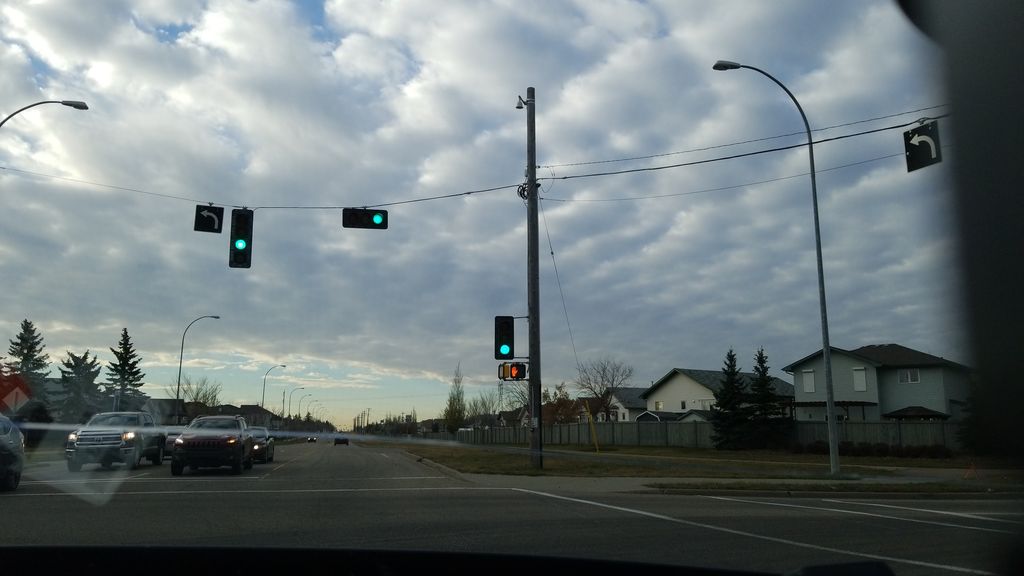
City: edmonton